Field crop: maize
Growth stage: 2
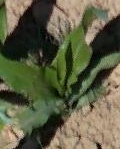
Species: maize